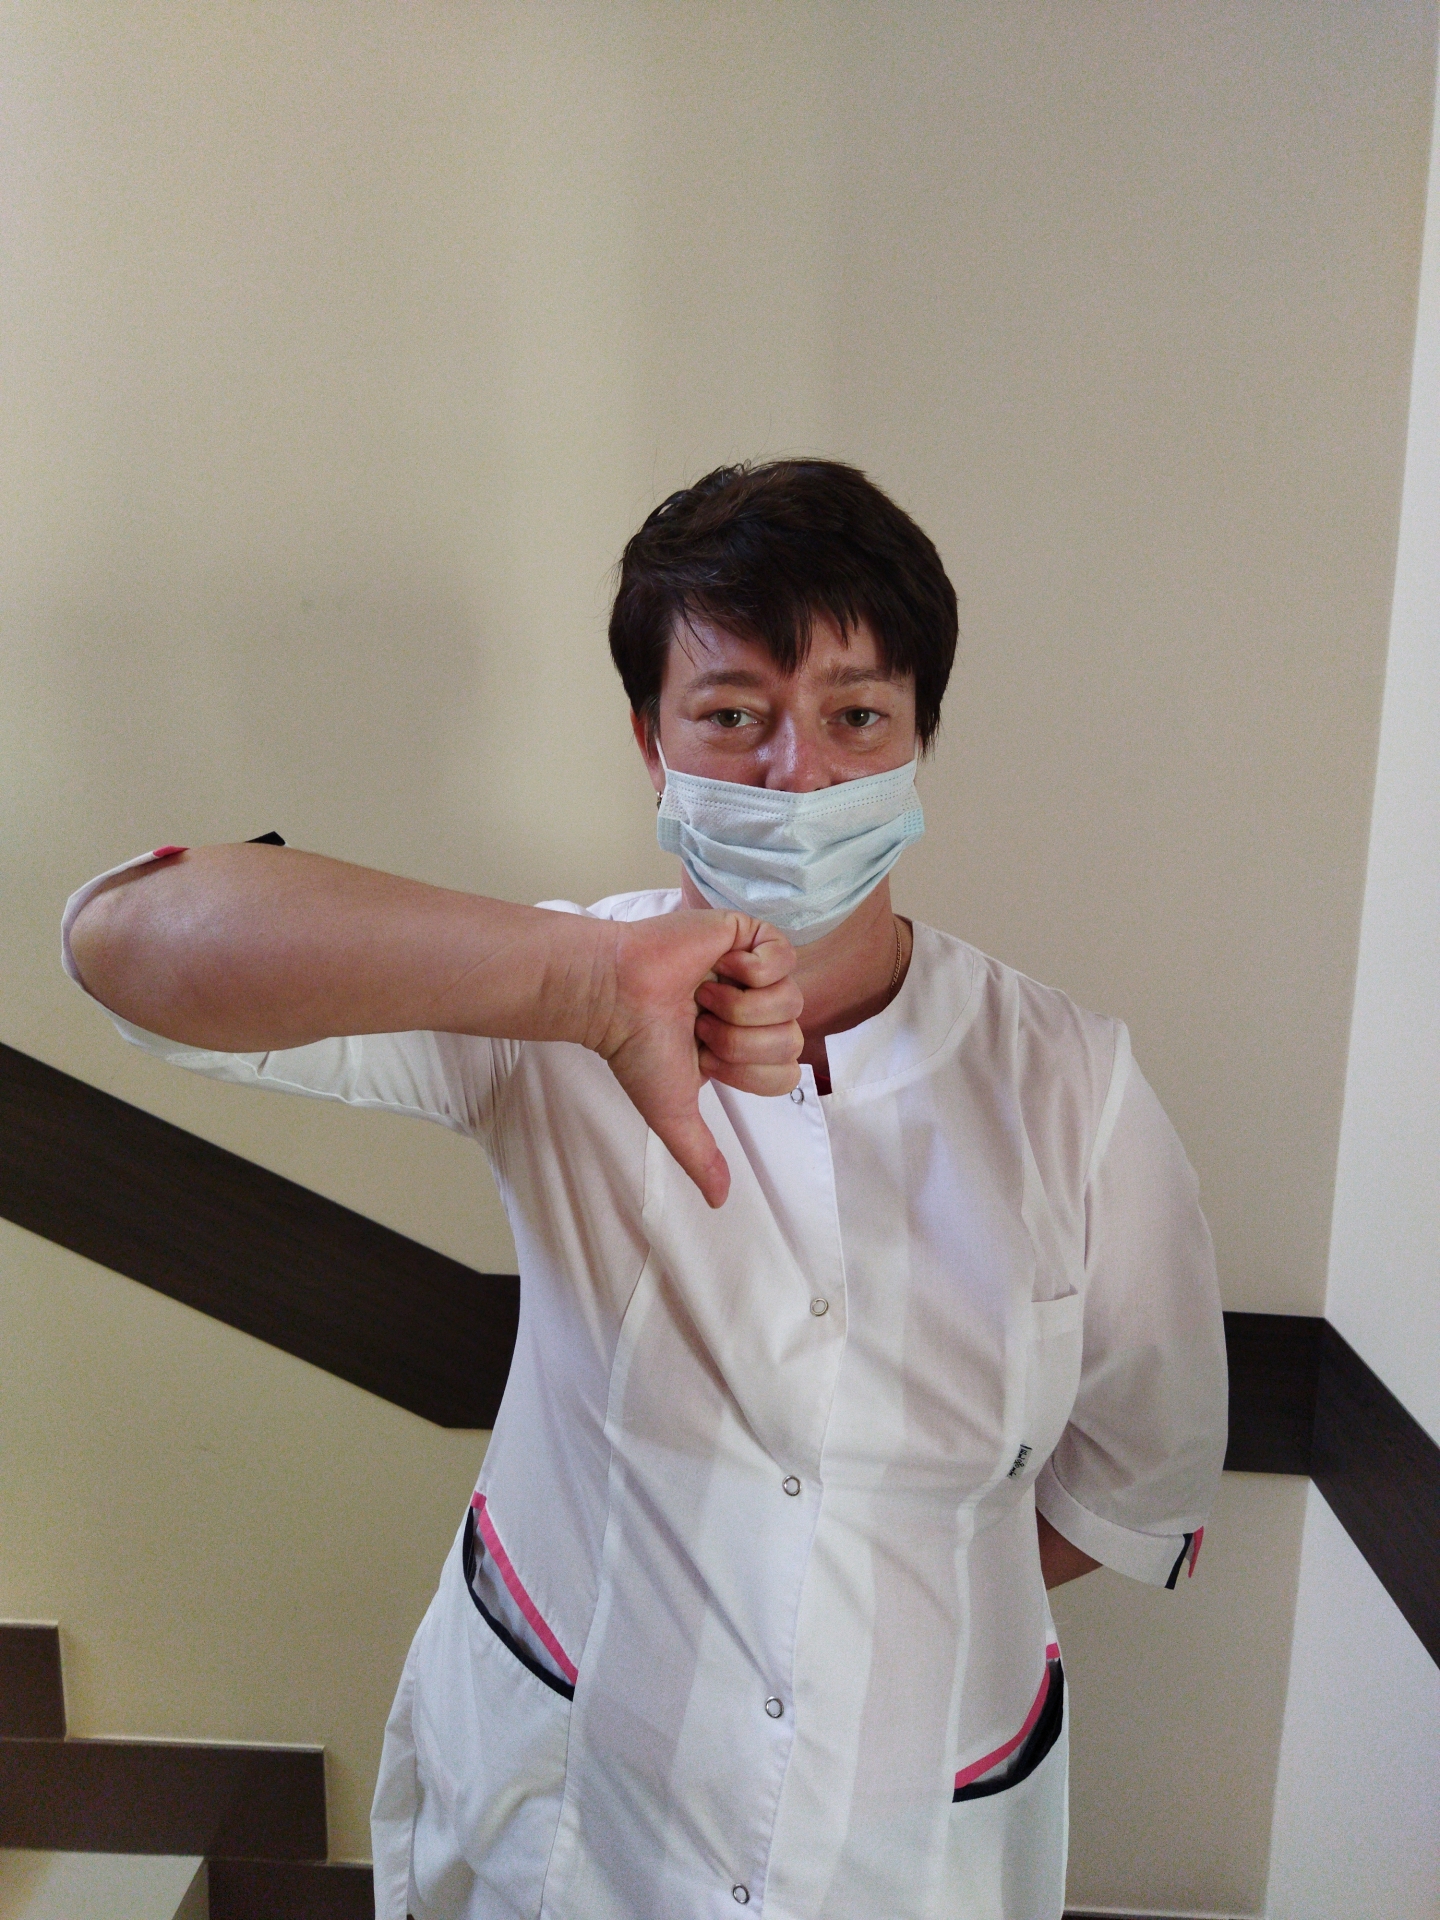
Label: clear